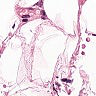
Metastatic tissue present: no